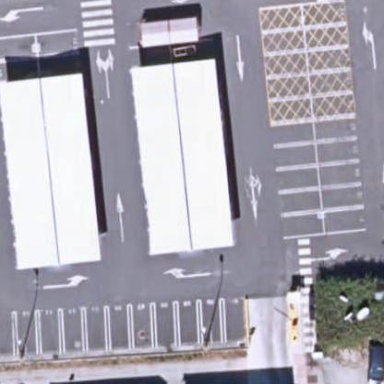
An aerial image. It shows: Parking area with surface.